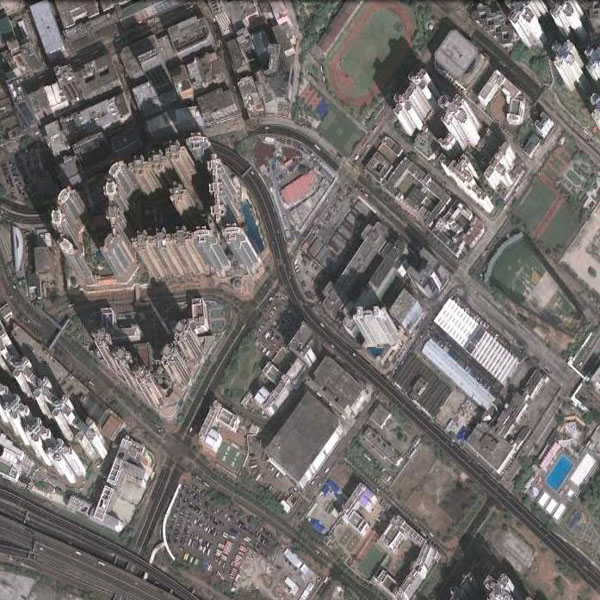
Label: Commercial